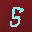
Label: 5